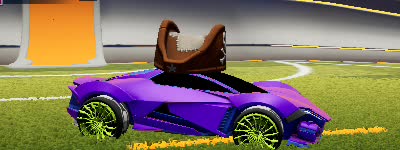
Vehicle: werewolf